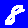
Digit: 8